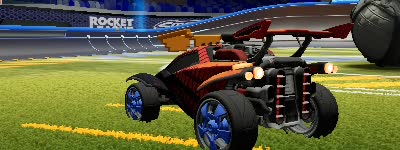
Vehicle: octane